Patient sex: M
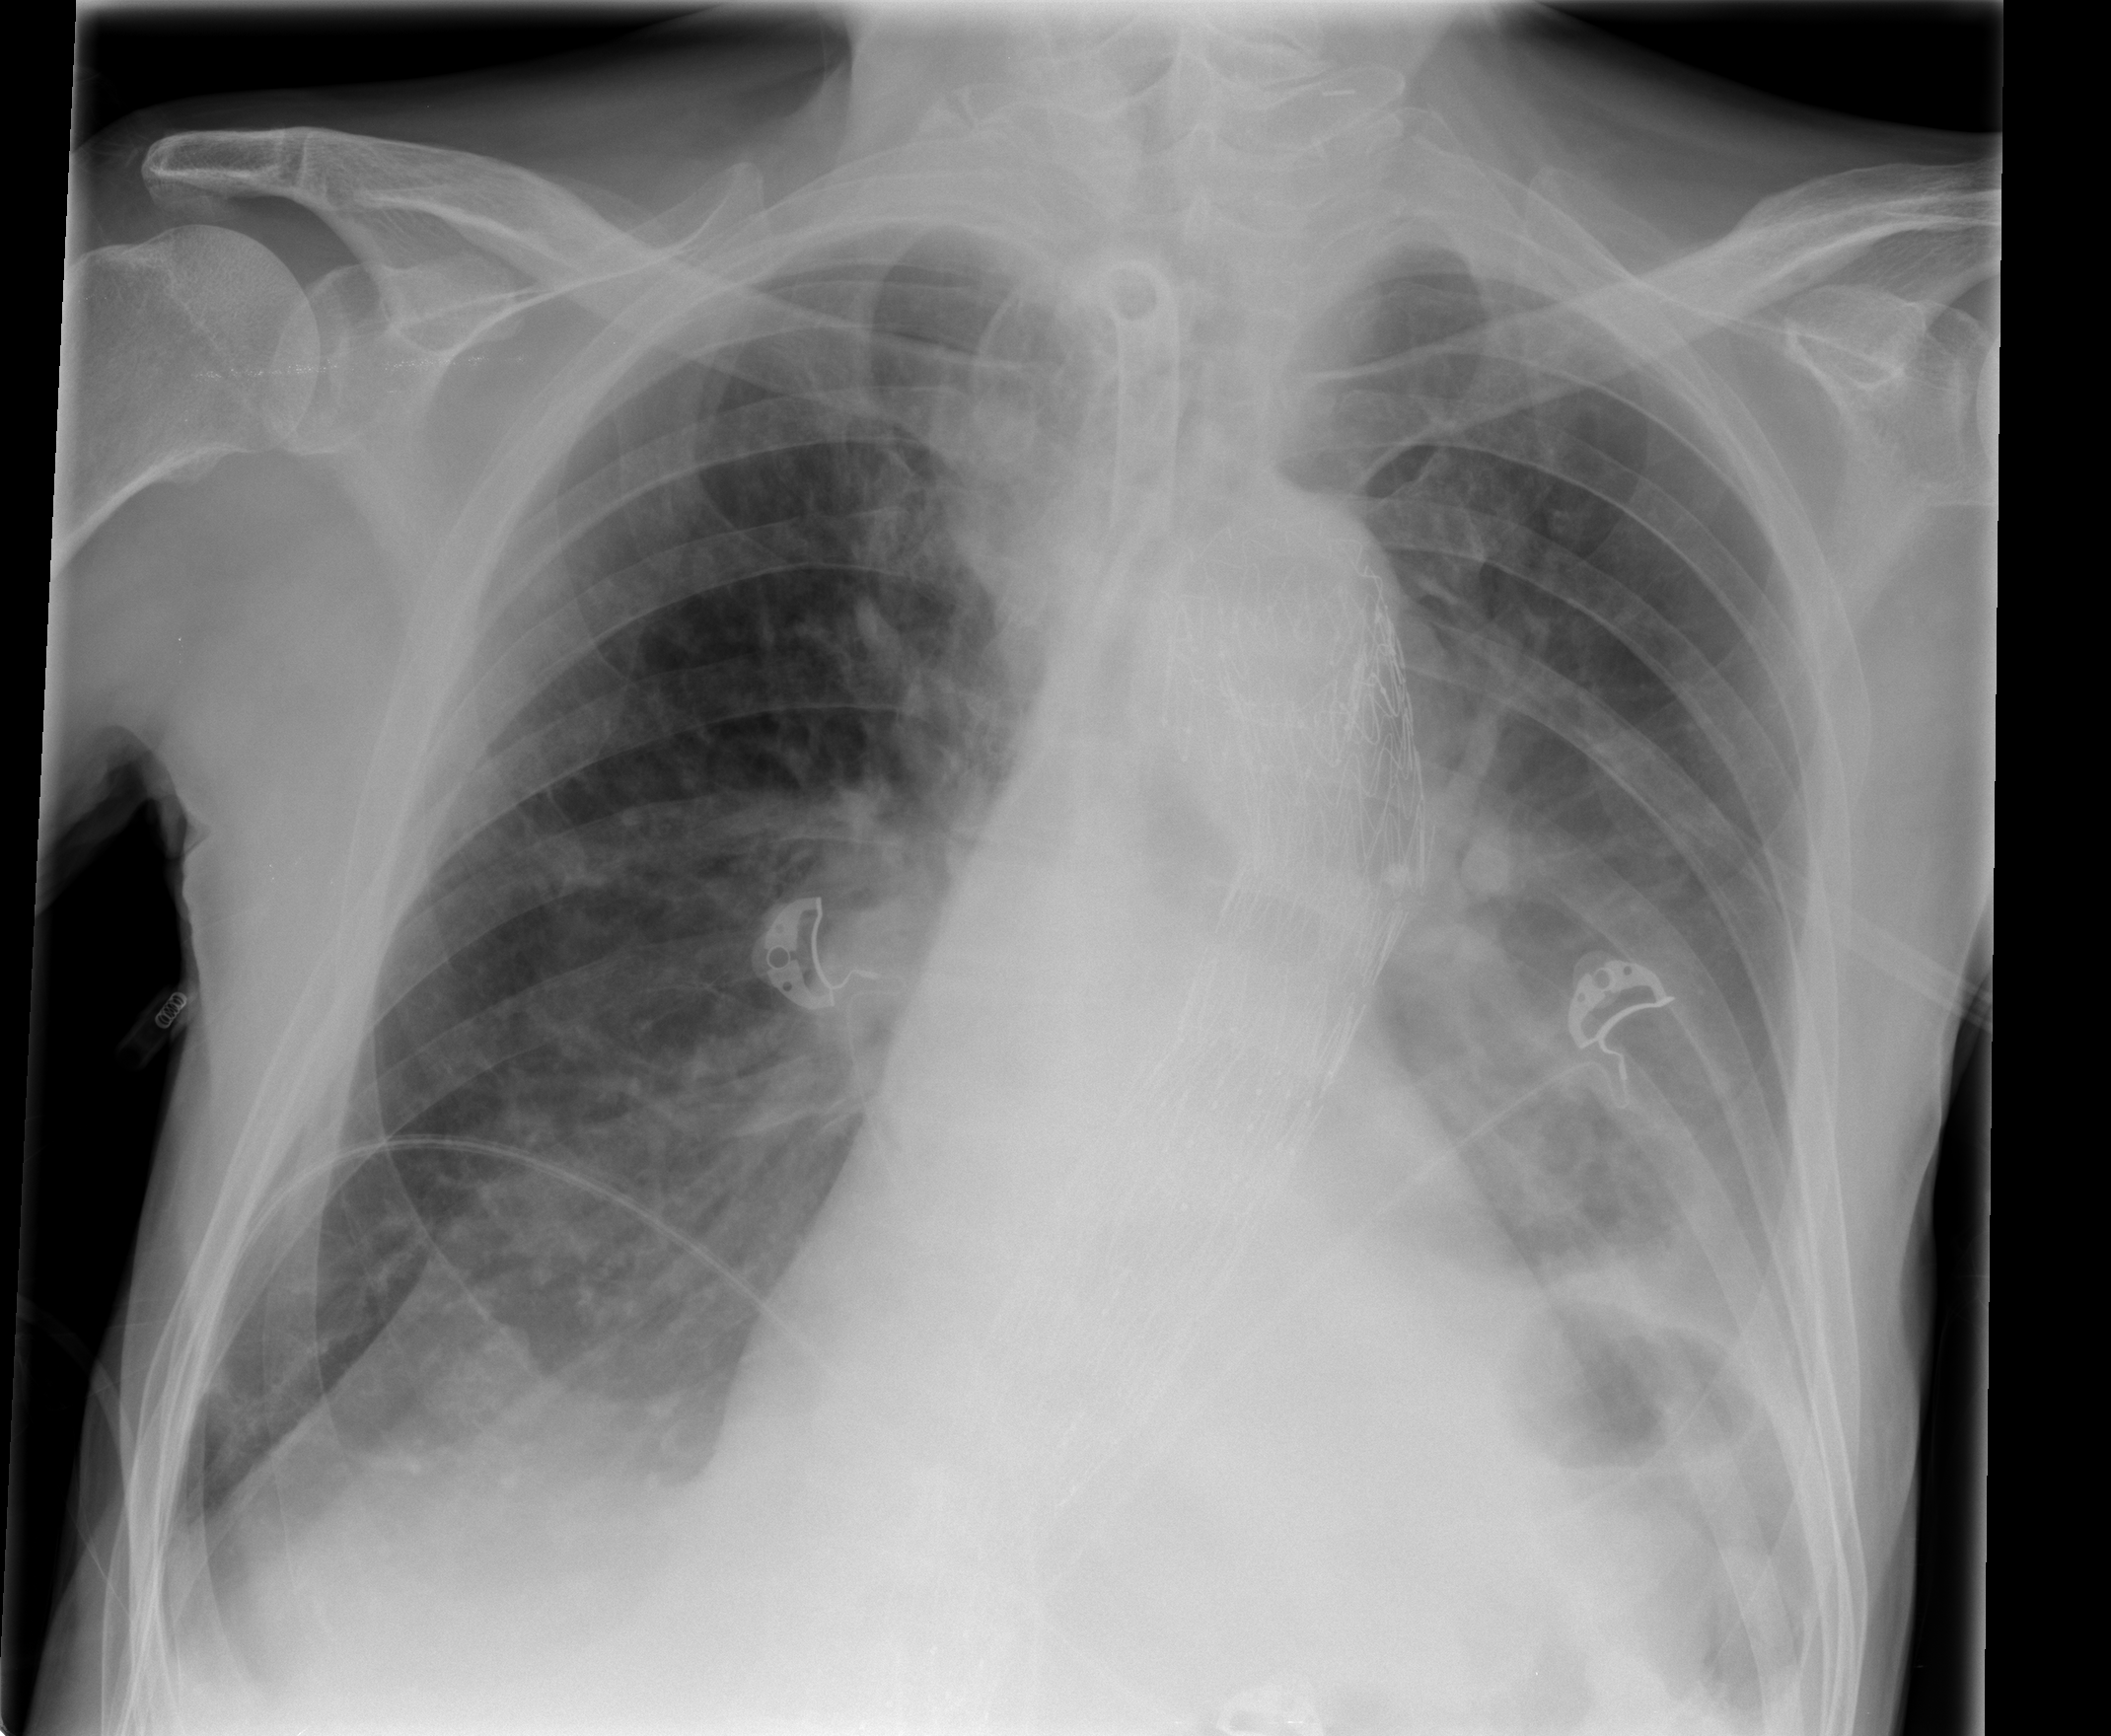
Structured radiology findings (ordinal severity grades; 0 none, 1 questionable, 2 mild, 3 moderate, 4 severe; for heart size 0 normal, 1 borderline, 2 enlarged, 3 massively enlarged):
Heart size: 1
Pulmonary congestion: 0
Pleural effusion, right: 0
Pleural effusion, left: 2
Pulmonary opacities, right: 0
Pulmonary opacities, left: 0
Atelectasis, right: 0
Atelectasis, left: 2